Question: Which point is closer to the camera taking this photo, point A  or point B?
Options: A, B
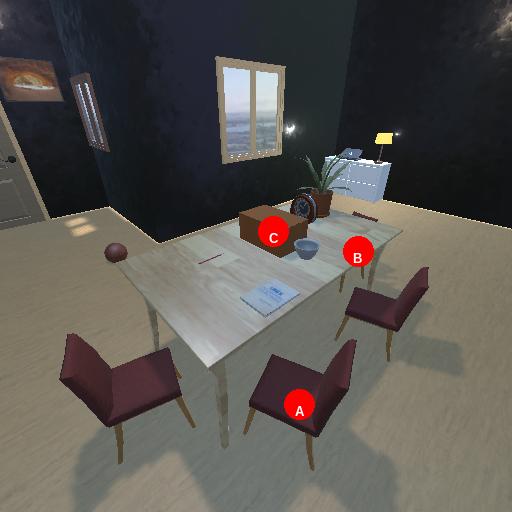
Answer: A